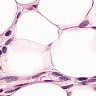
Metastatic tissue present: yes